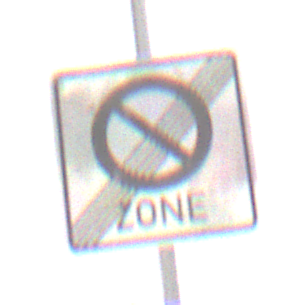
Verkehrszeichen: EndeEingeschraenktesHalteverbotZone
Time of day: MorningAfternoon
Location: Outdoor (Nature)
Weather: Overcast
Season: NotSpecified
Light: Natural